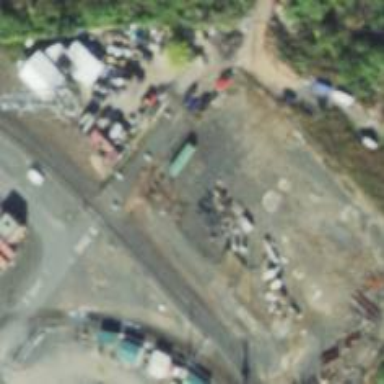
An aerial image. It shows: Rail spur service.